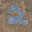
Label: 2